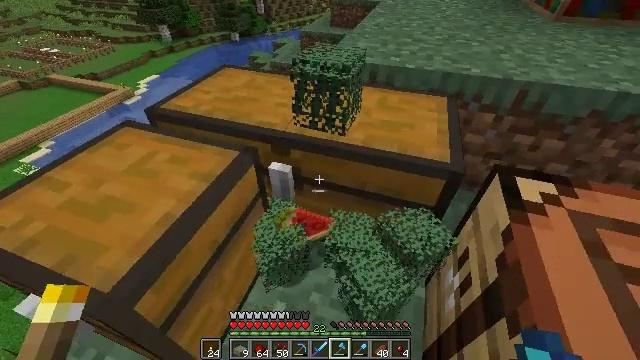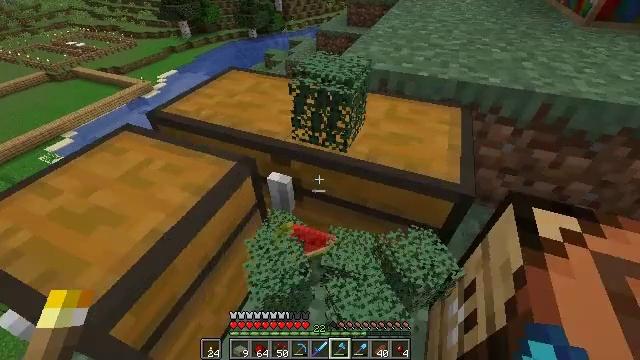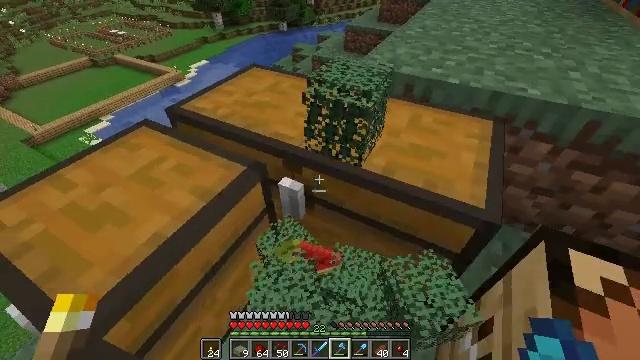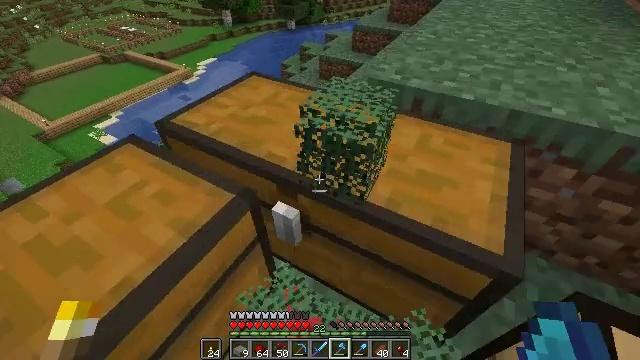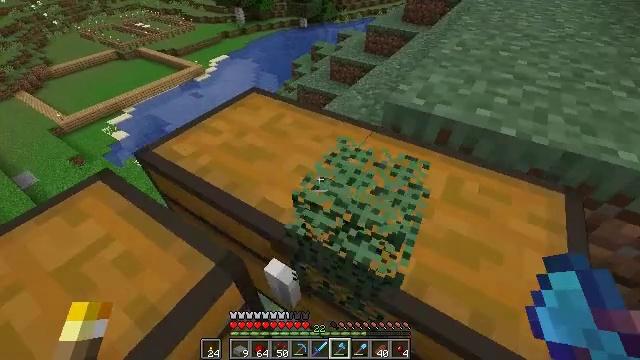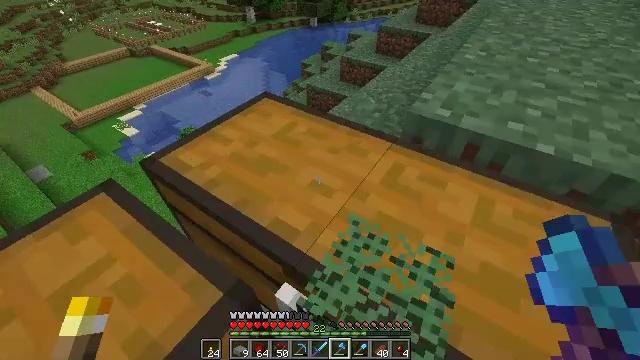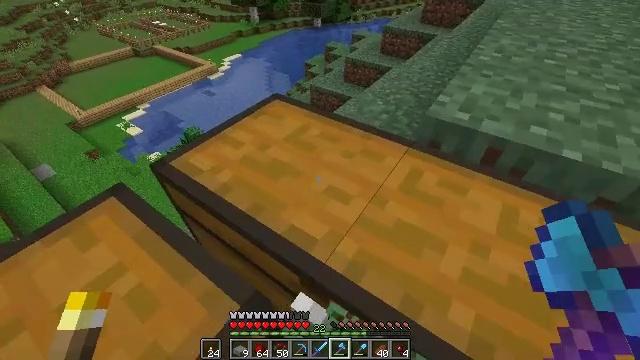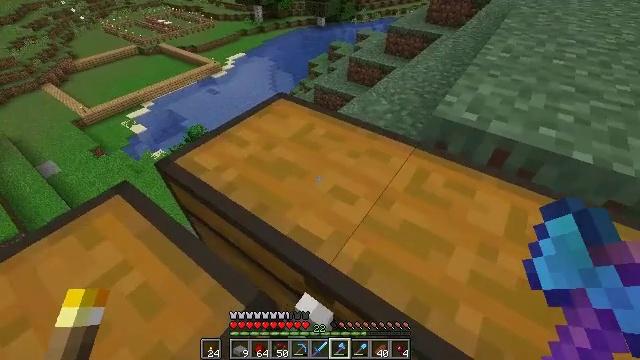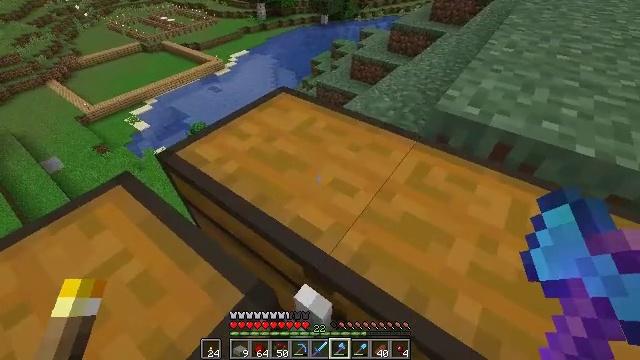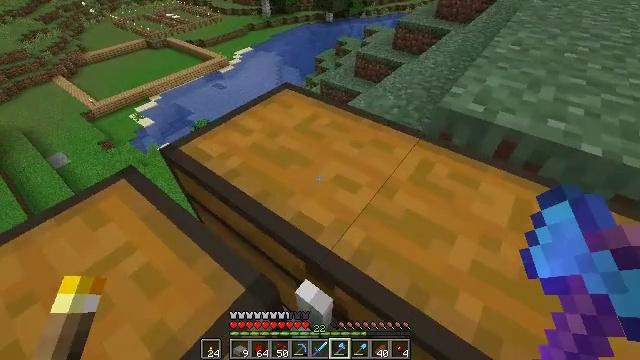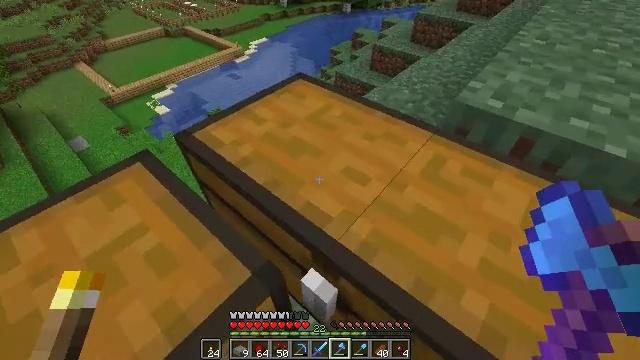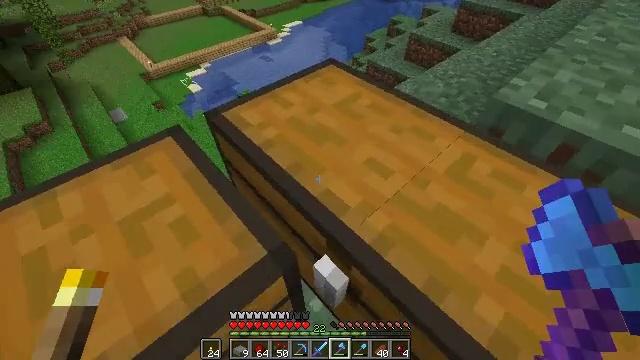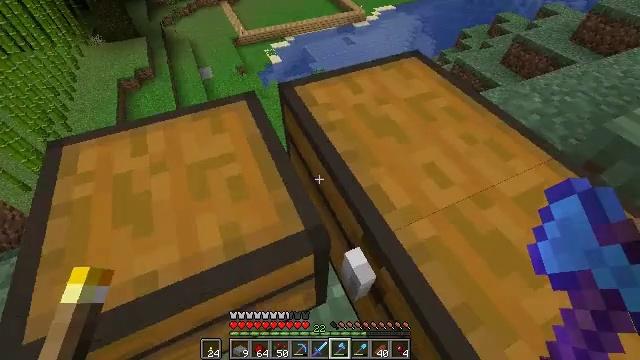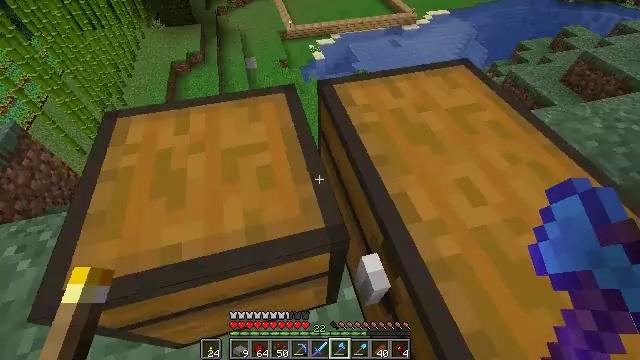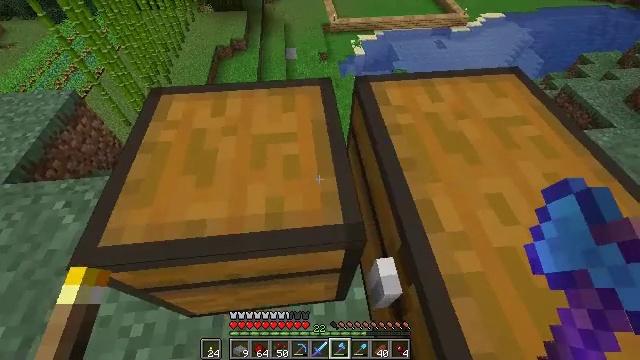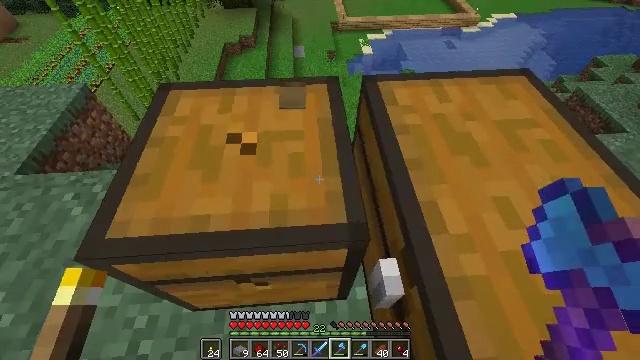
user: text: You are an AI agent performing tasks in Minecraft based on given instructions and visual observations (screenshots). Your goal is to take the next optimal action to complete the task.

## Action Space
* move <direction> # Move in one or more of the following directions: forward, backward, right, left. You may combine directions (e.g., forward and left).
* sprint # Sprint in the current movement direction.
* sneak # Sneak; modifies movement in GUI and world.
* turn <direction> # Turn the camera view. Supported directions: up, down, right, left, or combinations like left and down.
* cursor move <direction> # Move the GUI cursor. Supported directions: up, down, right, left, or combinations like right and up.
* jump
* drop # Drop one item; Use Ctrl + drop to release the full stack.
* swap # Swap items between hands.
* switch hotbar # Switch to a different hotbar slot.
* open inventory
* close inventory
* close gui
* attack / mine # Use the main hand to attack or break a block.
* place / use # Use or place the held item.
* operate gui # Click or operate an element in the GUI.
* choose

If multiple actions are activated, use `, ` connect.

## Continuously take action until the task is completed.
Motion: motion action
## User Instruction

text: Mine the chest to collect it.
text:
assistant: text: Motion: move forward, turn left
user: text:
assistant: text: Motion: move forward, turn left
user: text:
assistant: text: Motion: move forward, turn left
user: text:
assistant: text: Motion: move forward, turn left
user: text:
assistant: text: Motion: move forward, turn left
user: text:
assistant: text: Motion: move forward
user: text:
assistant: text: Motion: no_op
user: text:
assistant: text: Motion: no_op
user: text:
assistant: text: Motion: no_op
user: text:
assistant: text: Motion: turn left and down
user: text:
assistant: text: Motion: turn left and down
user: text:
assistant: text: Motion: turn left and down
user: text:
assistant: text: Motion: turn left
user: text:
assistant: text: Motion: turn left and down
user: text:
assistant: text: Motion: turn left, attack / mine
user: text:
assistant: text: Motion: attack / mine
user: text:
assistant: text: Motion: attack / mine
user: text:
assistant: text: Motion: attack / mine
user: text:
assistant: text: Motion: turn left, attack / mine
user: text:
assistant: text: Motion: turn left and down, attack / mine
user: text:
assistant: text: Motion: turn left and down, attack / mine
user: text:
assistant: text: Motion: turn left, attack / mine
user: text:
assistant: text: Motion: attack / mine
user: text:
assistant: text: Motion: attack / mine
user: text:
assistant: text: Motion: attack / mine
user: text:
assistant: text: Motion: attack / mine
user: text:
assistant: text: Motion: attack / mine
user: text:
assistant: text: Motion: attack / mine
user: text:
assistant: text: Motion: attack / mine